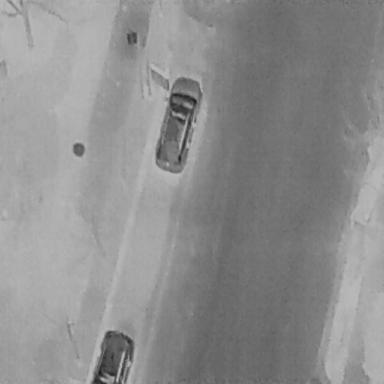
There are two Cars in the infrared image.